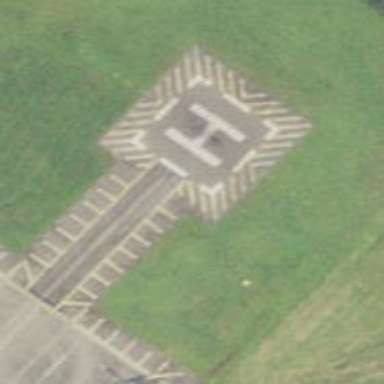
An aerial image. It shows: Image of taxiway at airport.